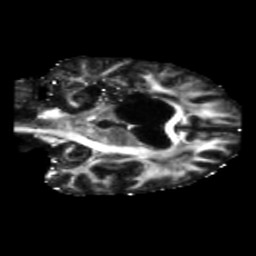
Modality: FA
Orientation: coronal
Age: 53
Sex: female
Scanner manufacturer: siemens
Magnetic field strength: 3 T
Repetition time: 5.47 s
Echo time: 0.0854 s